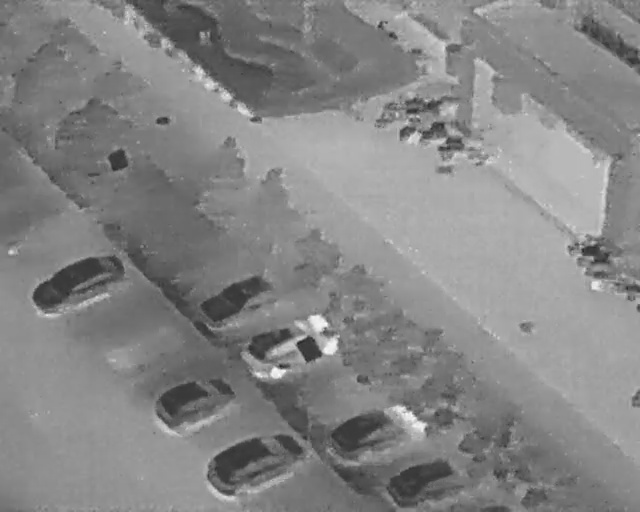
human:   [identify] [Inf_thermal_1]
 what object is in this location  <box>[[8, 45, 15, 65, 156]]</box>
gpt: <ref>1 large car at the left</ref>